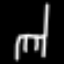
Label: chair